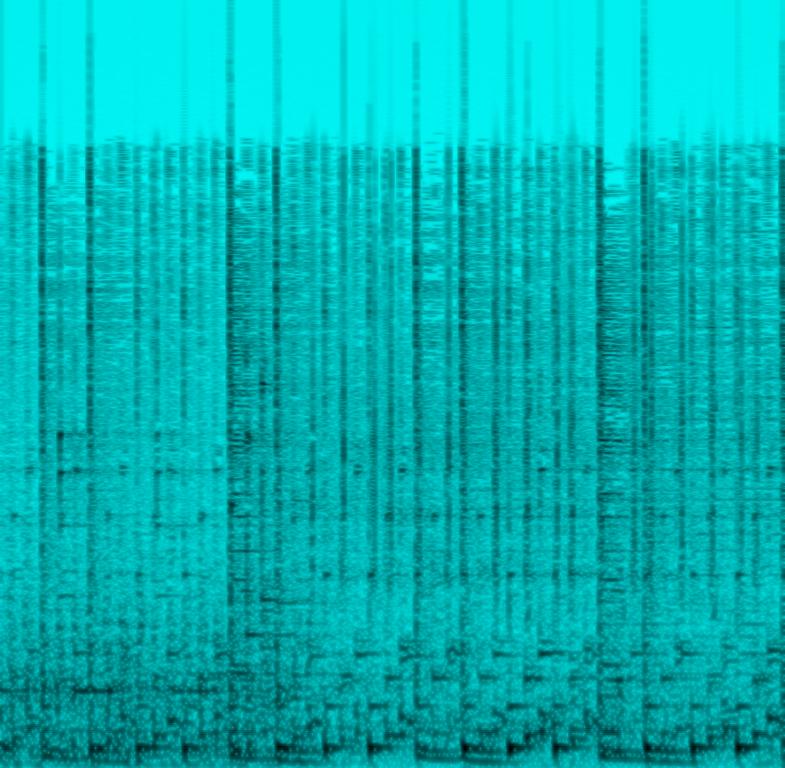
The low quality recording features a wooden percussion, metallic percussion, percussive guitar and repetitive bells melody. It sounds groovy, bouncy, suspenseful, reverberant and intense.